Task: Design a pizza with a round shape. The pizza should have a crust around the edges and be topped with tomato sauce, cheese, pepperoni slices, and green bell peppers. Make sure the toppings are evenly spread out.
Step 233:
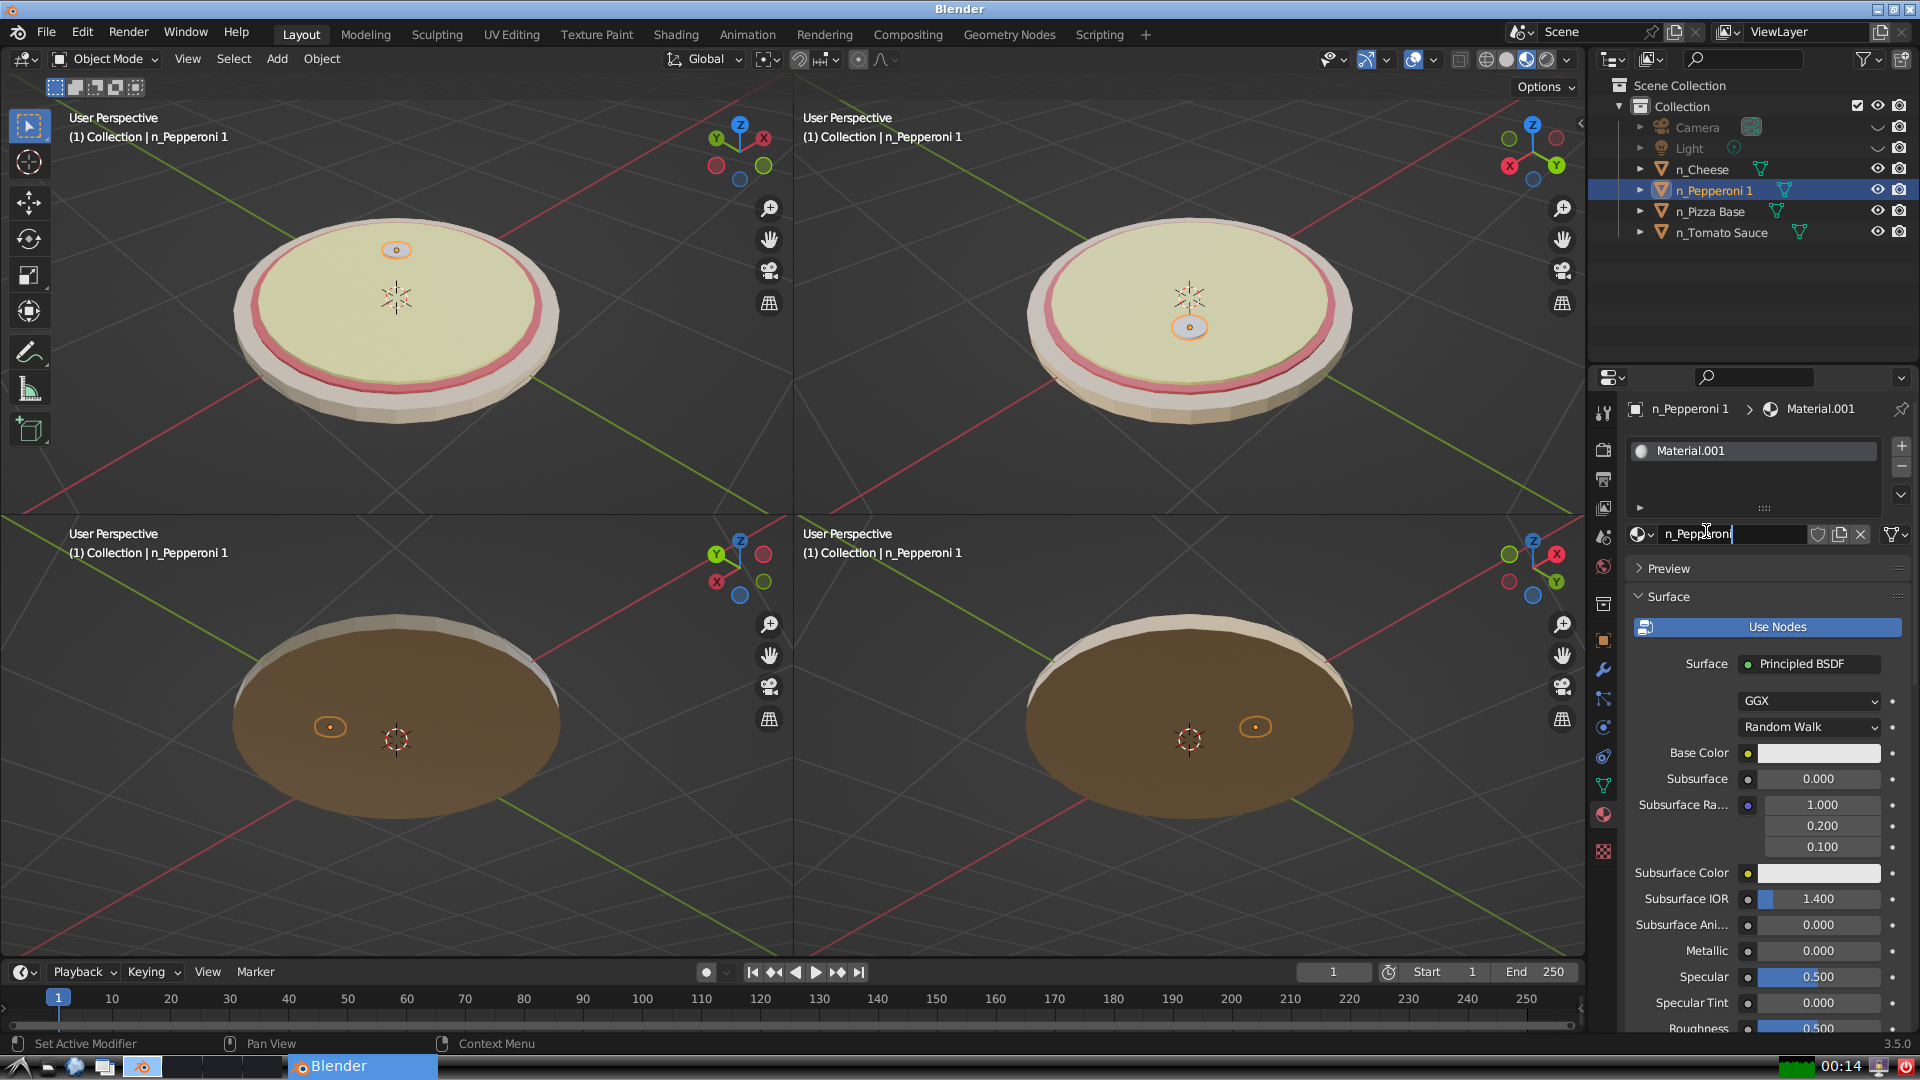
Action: {"key_press": ['Return']}